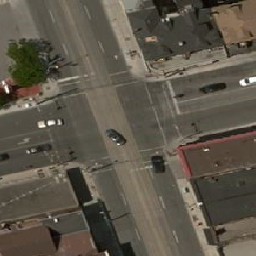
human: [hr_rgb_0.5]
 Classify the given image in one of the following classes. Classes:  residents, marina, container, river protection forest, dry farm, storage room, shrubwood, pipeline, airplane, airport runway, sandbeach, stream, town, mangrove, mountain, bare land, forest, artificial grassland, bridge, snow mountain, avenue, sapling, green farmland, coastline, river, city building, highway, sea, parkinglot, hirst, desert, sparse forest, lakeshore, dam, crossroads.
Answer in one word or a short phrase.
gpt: crossroads